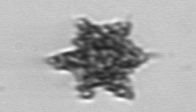
Label: Dictyocha